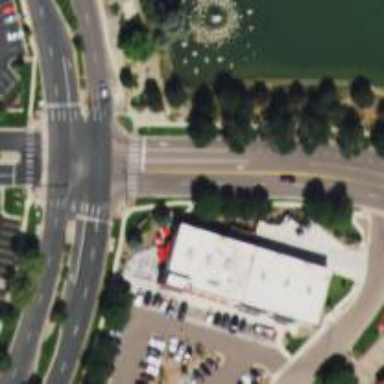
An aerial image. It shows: Marked road crossing.